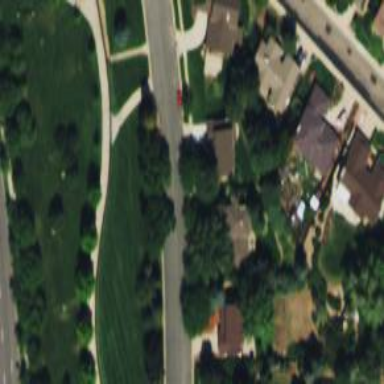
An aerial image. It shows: Residential road with asphalt surface. There is sidewalk on the left side.